Aerial crown-view tile of a tropical tree (Barro Colorado Island, Panama), acquired 20250915:
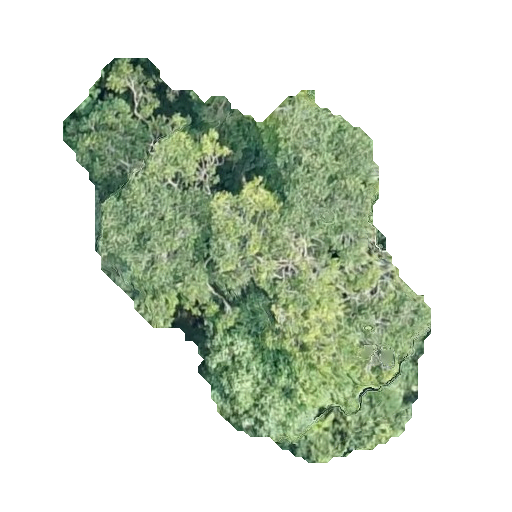
Species: Astronium graveolens
GBIF accepted scientific name: Astronium graveolens
Crown area: 131.108 m²